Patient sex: M
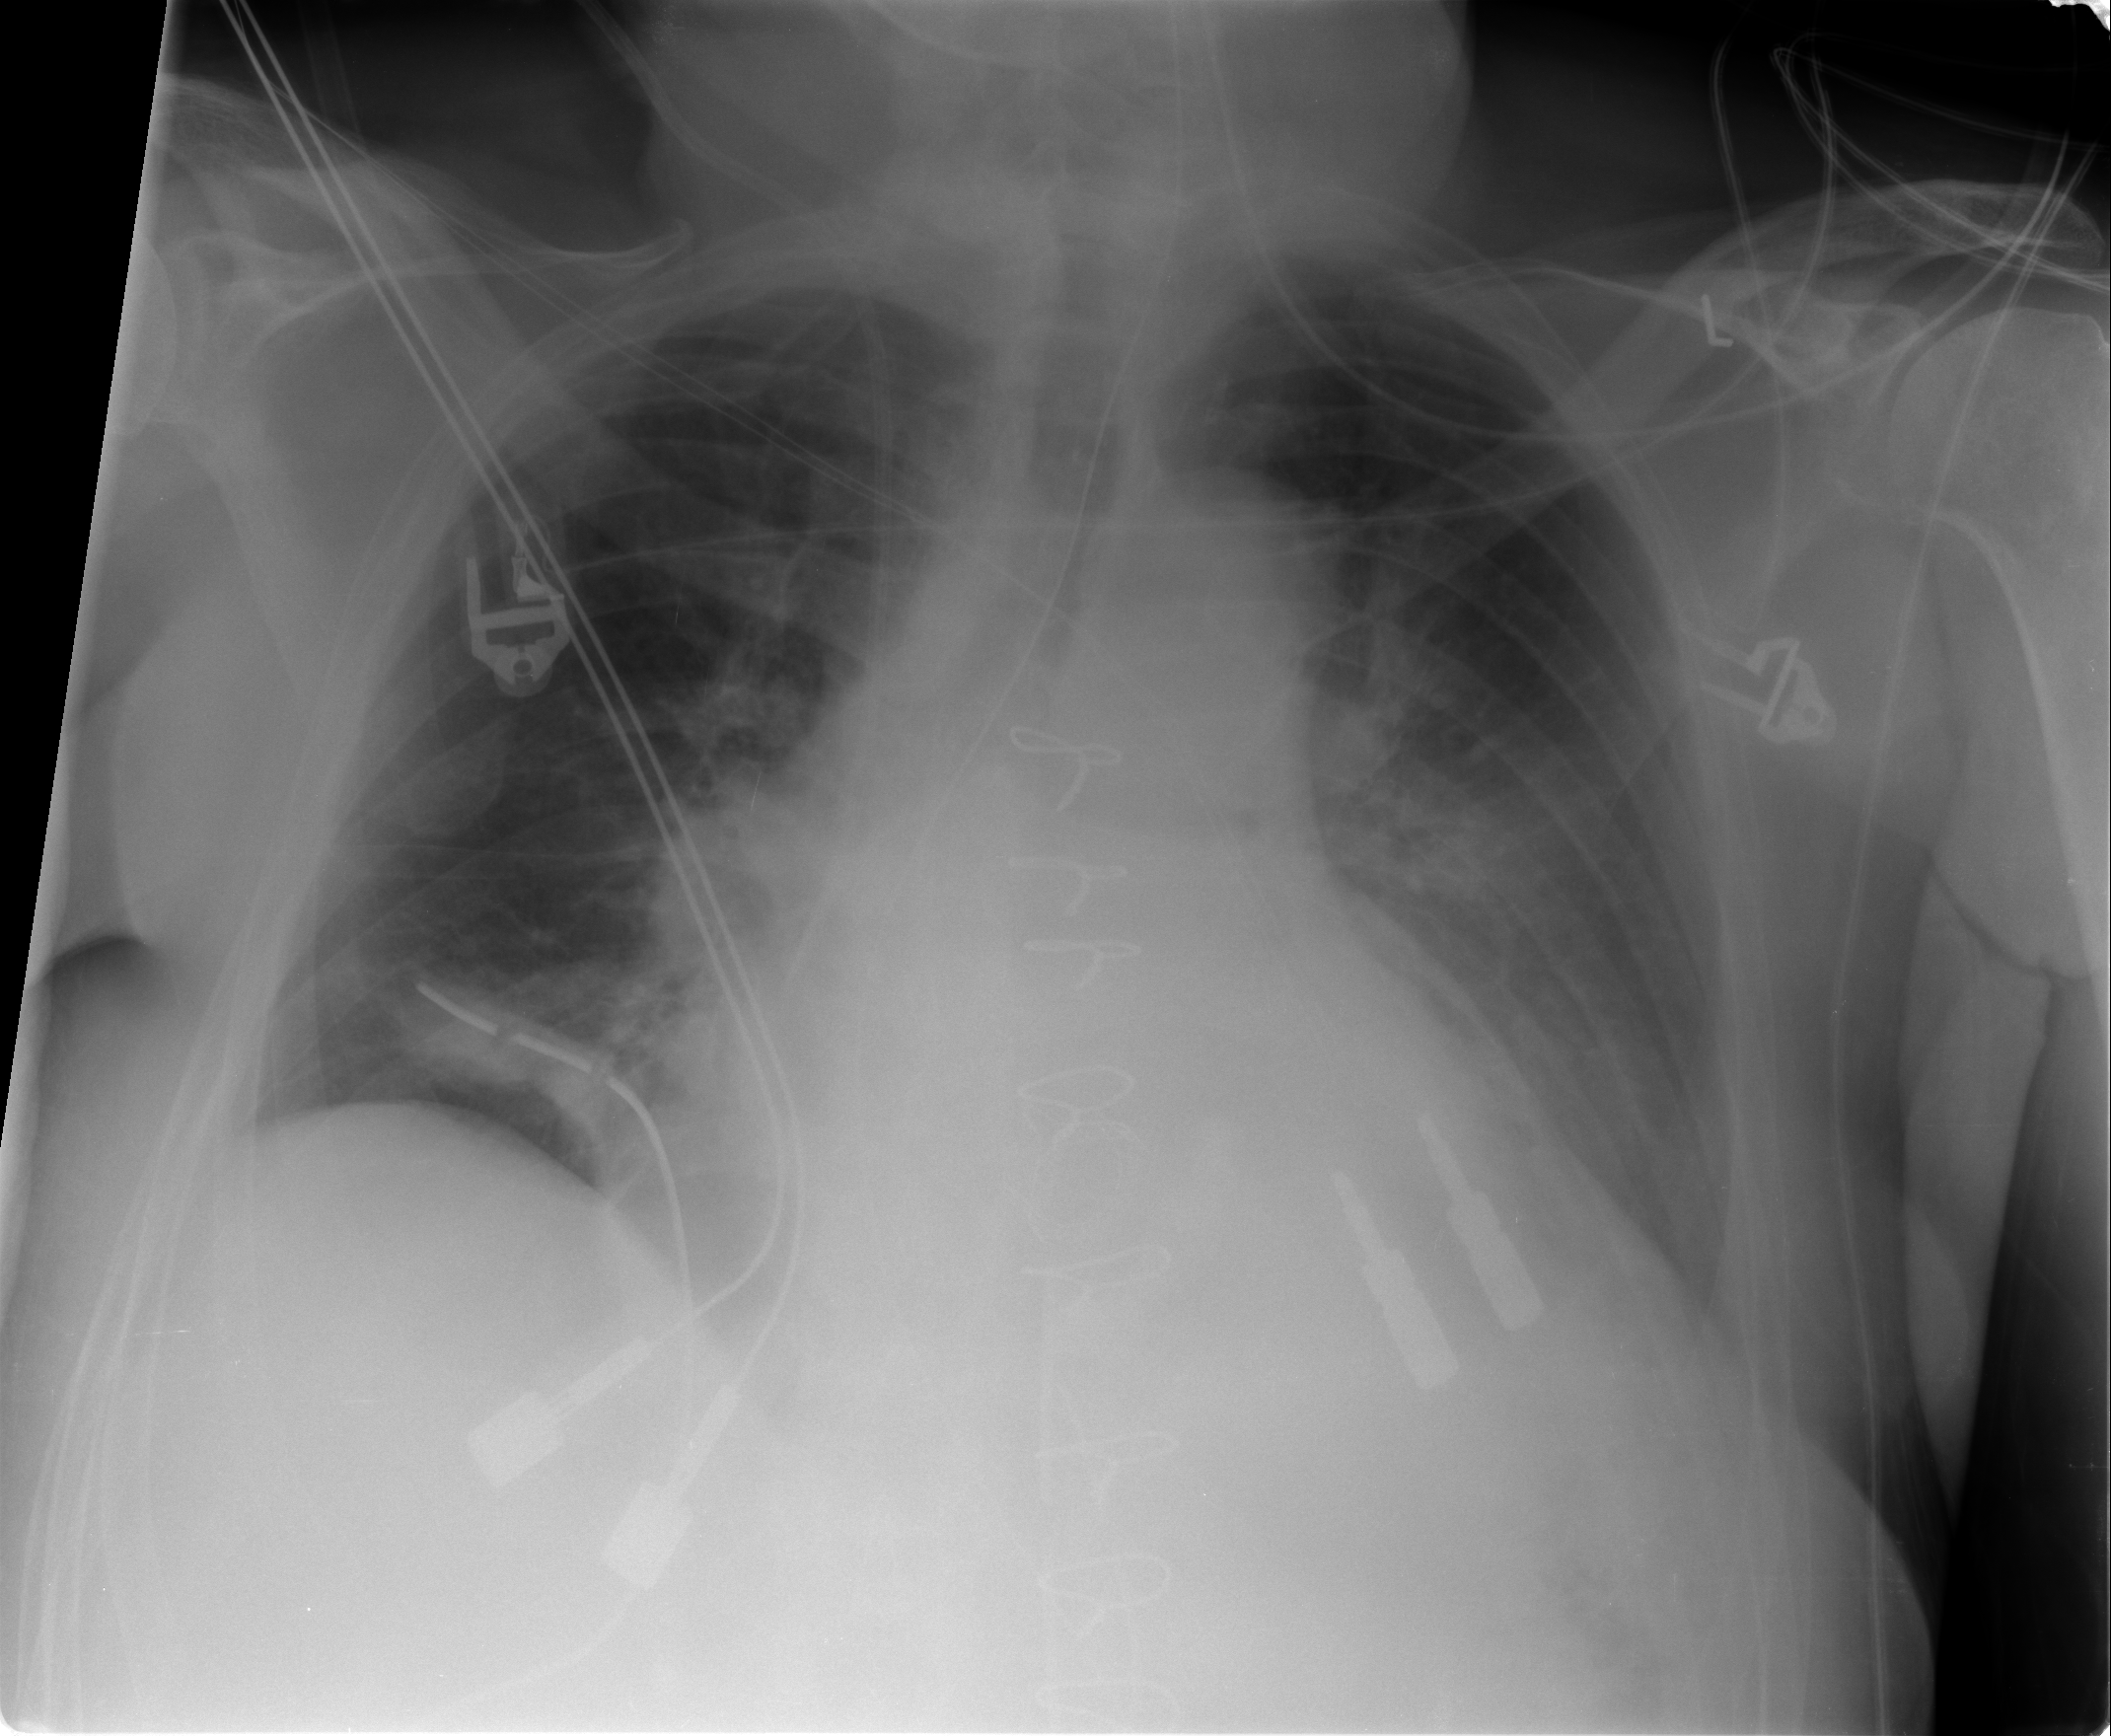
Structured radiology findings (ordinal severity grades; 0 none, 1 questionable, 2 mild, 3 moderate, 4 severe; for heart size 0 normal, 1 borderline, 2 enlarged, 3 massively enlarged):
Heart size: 2
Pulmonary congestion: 2
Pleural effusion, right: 0
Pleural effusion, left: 1
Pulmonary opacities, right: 0
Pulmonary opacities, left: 0
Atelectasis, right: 2
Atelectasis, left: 2